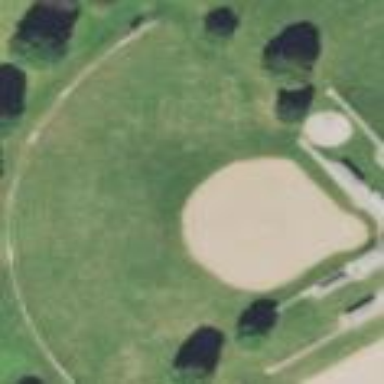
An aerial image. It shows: Grass baseball pitch for leisure and sport.